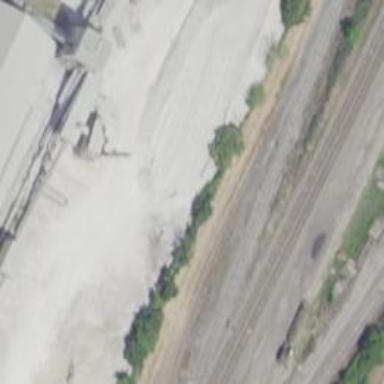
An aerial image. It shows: Rail spur service.